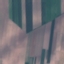
Label: AnnualCrop